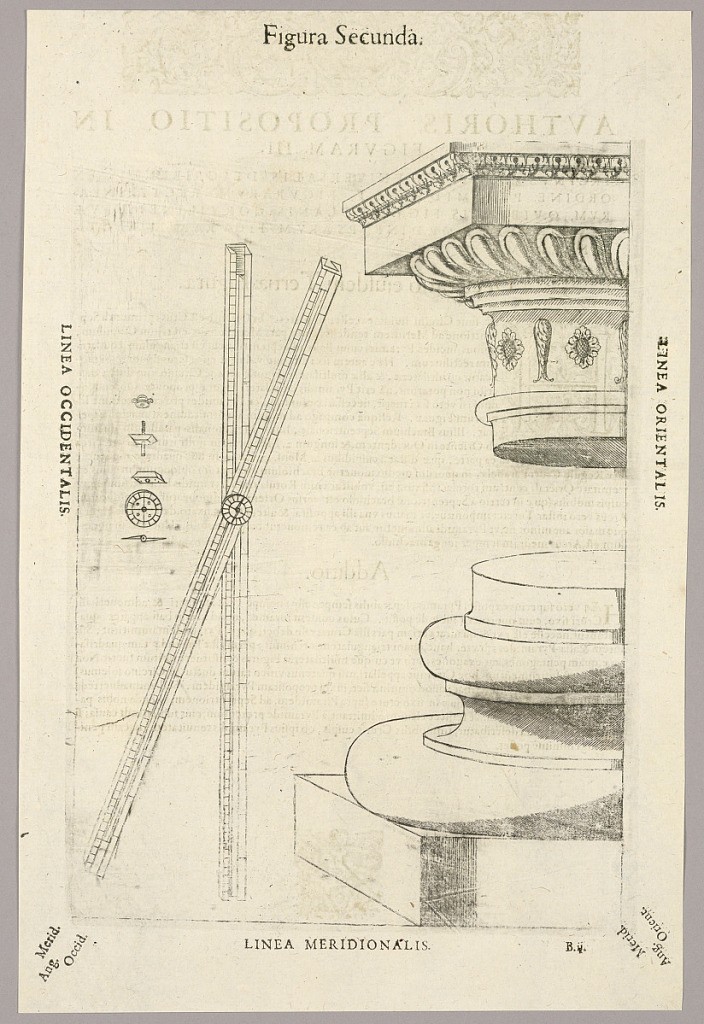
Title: Plate II, from Theatrum instrumentorum et machinarum
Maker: Bartholomeo Vincent
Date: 1582
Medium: Woodcut on paper
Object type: Print
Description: The base and top of a colum, right, and a linear measuring instrument of two markedd rods joined near the center. Description in Latin on verso of 1949-152-199.